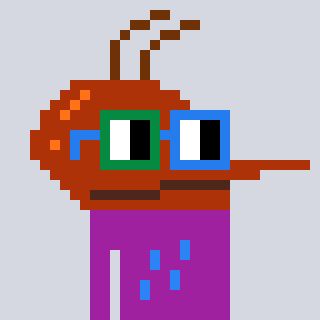
a pixel art character with square green and blue glasses, a mosquito-shaped head and a magenta-colored body on a cool background